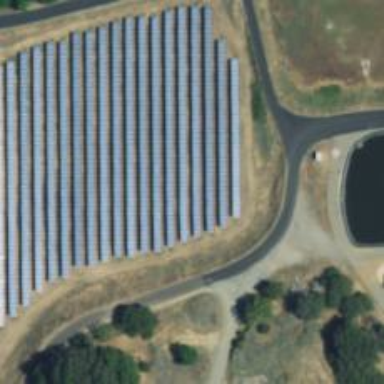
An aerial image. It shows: Solar power plant utilizing photovoltaic technology for electricity generation.